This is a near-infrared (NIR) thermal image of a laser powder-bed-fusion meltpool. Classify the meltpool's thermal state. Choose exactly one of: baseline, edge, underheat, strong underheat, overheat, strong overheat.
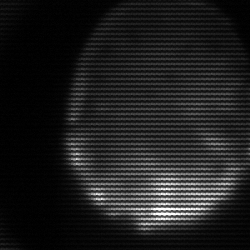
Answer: edge